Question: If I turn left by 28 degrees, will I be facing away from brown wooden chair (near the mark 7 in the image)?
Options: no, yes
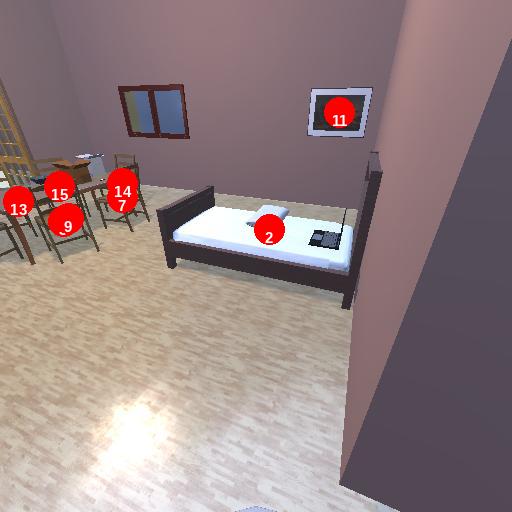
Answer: no